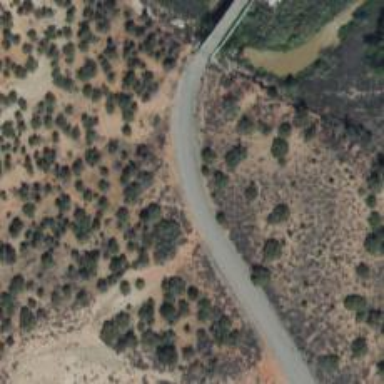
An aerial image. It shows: Unclassified road.